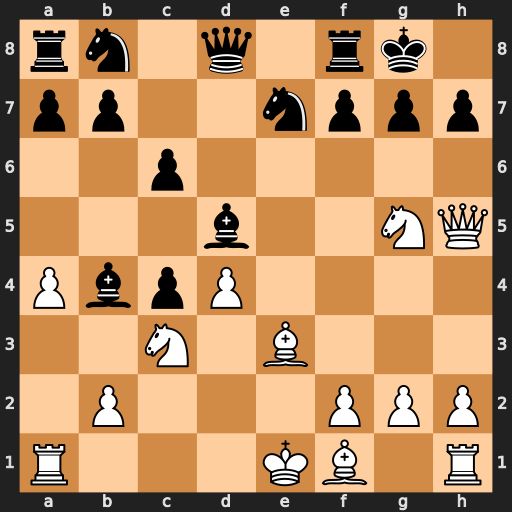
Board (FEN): rn1q1rk1/pp2nppp/2p5/3b2NQ/PbpP4/2N1B3/1P3PPP/R3KB1R
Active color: w
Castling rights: KQ
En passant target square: -
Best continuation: Qxh7#